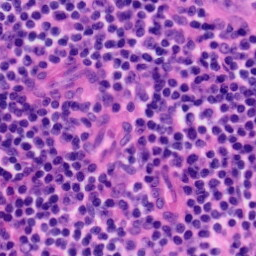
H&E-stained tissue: Tonsil